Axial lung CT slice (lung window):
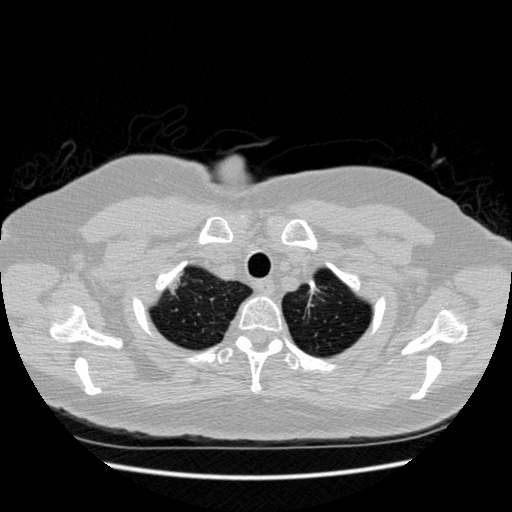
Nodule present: no